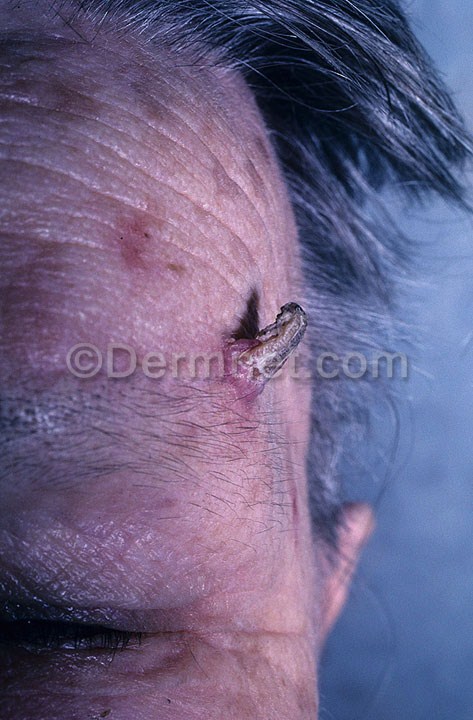
Disease: Actinic Keratosis Basal Cell Carcinoma and other Malignant Lesions